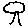
Label: tree